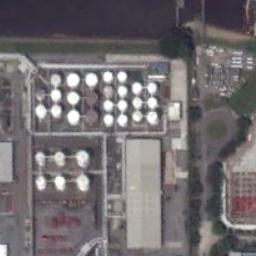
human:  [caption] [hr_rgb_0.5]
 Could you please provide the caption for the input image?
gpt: There are many neatly arranged storage tanks and many pipelines in the factory, And there is a lawn next to the factory .

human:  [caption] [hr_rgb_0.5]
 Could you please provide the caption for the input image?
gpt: There are two identical storage tanks beside a white house .

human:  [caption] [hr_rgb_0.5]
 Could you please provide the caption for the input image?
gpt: There is a building next to the storage tanks .

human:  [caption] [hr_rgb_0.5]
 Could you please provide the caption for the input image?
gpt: There are many storage tanks on the bare land next to the river .

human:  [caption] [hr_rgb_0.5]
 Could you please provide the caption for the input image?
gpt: There are some storage tanks arranged neatly .